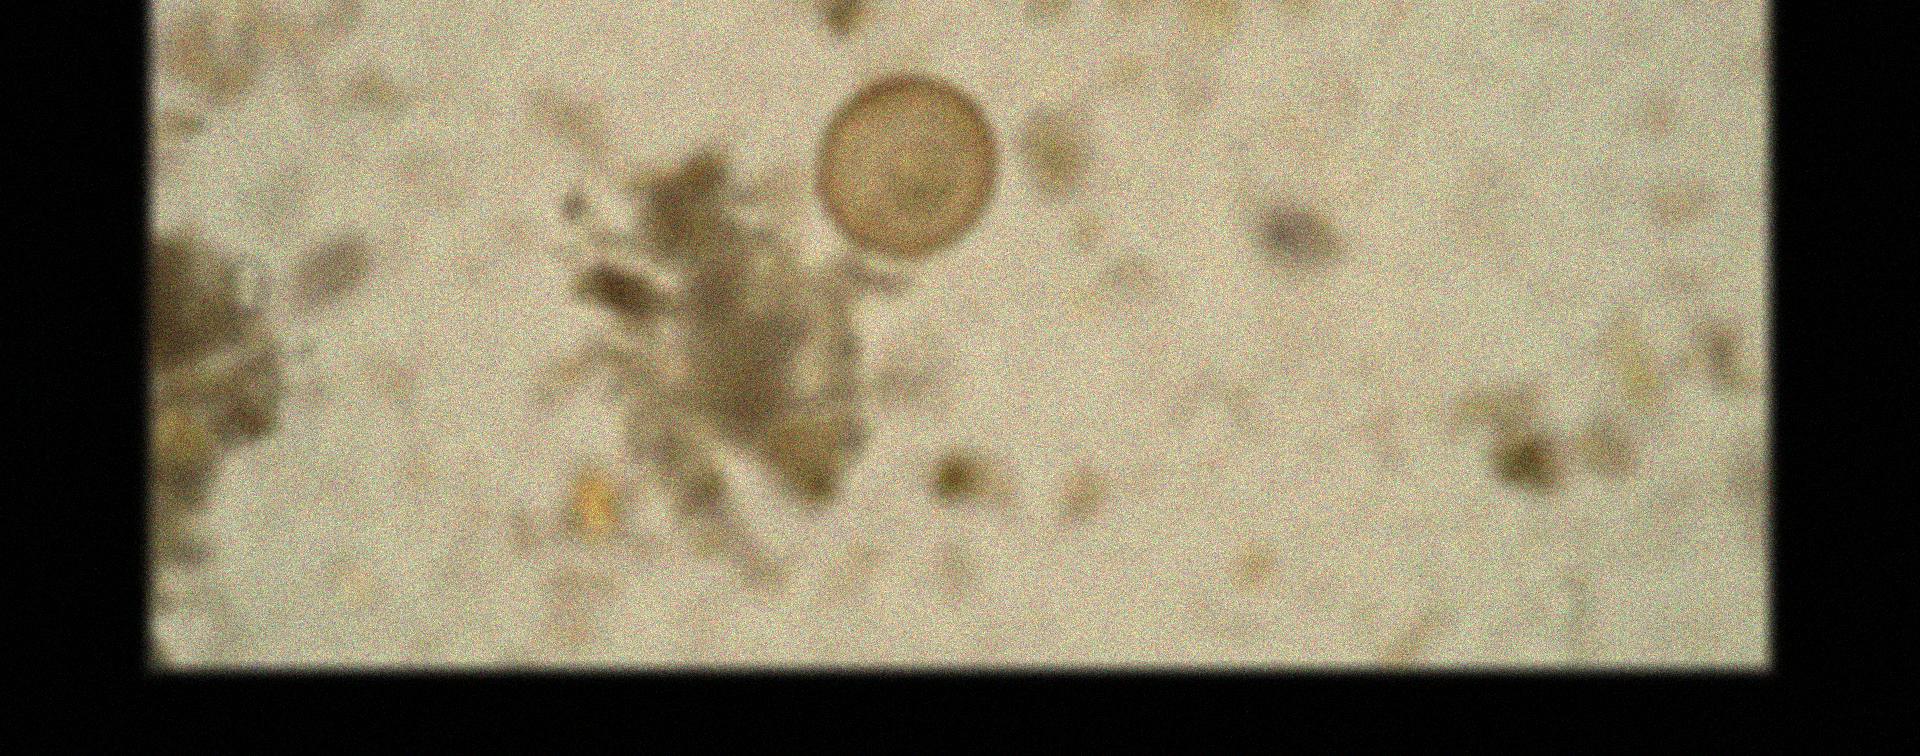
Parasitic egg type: Hymenolepis diminuta